Question: For displaying error message value in JSF page using Java when I read the name 'lblFathersOrGuardianName' from resource 'mysqlmaven.properties' file I got below error.
'''
Mar 04, 2014 2:53:21 PM com.sun.faces.application.ActionListenerImpl processAction
SEVERE: java.lang.ExceptionInInitializerError
javax.faces.el.EvaluationException: java.lang.ExceptionInInitializerError
at javax.faces.component.MethodBindingMethodExpressionAdapter.invoke(MethodBindingMethodExpressionAdapter.java:98)
at com.sun.faces.application.ActionListenerImpl.processAction(ActionListenerImpl.java:98)
at javax.faces.component.UICommand.broadcast(UICommand.java:311)
at javax.faces.component.UIViewRoot.broadcastEvents(UIViewRoot.java:781)
at javax.faces.component.UIViewRoot.processApplication(UIViewRoot.java:1246)
at com.sun.faces.lifecycle.InvokeApplicationPhase.execute(InvokeApplicationPhase.java:77)
at com.sun.faces.lifecycle.Phase.doPhase(Phase.java:97)
at com.sun.faces.lifecycle.LifecycleImpl.execute(LifecycleImpl.java:114)
at javax.faces.webapp.FacesServlet.service(FacesServlet.java:308)
at org.apache.catalina.core.ApplicationFilterChain.internalDoFilter(ApplicationFilterChain.java:305)
at org.apache.catalina.core.ApplicationFilterChain.doFilter(ApplicationFilterChain.java:210)
at org.apache.catalina.core.StandardWrapperValve.invoke(StandardWrapperValve.java:222)
at org.apache.catalina.core.StandardContextValve.invoke(StandardContextValve.java:123)
at org.apache.catalina.authenticator.AuthenticatorBase.invoke(AuthenticatorBase.java:472)
at org.apache.catalina.core.StandardHostValve.invoke(StandardHostValve.java:171)
at org.apache.catalina.valves.ErrorReportValve.invoke(ErrorReportValve.java:99)
at org.apache.catalina.valves.AccessLogValve.invoke(AccessLogValve.java:953)
at org.apache.catalina.core.StandardEngineValve.invoke(StandardEngineValve.java:118)
at org.apache.catalina.connector.CoyoteAdapter.service(CoyoteAdapter.java:408)
at org.apache.coyote.http11.AbstractHttp11Processor.process(AbstractHttp11Processor.java:1023)
at org.apache.coyote.AbstractProtocol$AbstractConnectionHandler.process(AbstractProtocol.java:589)
at org.apache.tomcat.util.net.JIoEndpoint$SocketProcessor.run(JIoEndpoint.java:312)
at java.util.concurrent.ThreadPoolExecutor.runWorker(ThreadPoolExecutor.java:1145)
at java.util.concurrent.ThreadPoolExecutor$Worker.run(ThreadPoolExecutor.java:615)
at java.lang.Thread.run(Thread.java:744)
Caused by: java.lang.ExceptionInInitializerError
at com.uk.mysqlmaven.jsf.beans.RegistrationBean.validationRegistration(RegistrationBean.java:198)
at com.uk.mysqlmaven.jsf.beans.RegistrationBean.submitRegistrationAction(RegistrationBean.java:189)
at sun.reflect.NativeMethodAccessorImpl.invoke0(Native Method)
at sun.reflect.NativeMethodAccessorImpl.invoke(NativeMethodAccessorImpl.java:57)
at sun.reflect.DelegatingMethodAccessorImpl.invoke(DelegatingMethodAccessorImpl.java:43)
at java.lang.reflect.Method.invoke(Method.java:606)
at org.apache.el.parser.AstValue.invoke(AstValue.java:278)
at org.apache.el.MethodExpressionImpl.invoke(MethodExpressionImpl.java:274)
at com.sun.faces.facelets.el.TagMethodExpression.invoke(TagMethodExpression.java:102)
at javax.faces.component.MethodBindingMethodExpressionAdapter.invoke(MethodBindingMethodExpressionAdapter.java:84)
... 24 more
Caused by: java.lang.NullPointerException
at java.util.ResourceBundle$CacheKey.calculateHashCode(ResourceBundle.java:593)
at java.util.ResourceBundle$CacheKey.<init>(ResourceBundle.java:522)
at java.util.ResourceBundle.getBundleImpl(ResourceBundle.java:1259)
at java.util.ResourceBundle.getBundle(ResourceBundle.java:721)
at com.uk.mysqlmaven.util.ResourceKeys.<init>(ResourceKeys.java:12)
at com.uk.mysqlmaven.util.ResourceKeys.<clinit>(ResourceKeys.java:8)
... 34 more
Mar 04, 2014 2:53:21 PM com.sun.faces.lifecycle.InvokeApplicationPhase execute
WARNING: #{registrationBean.submitRegistrationAction}: java.lang.ExceptionInInitializerError
javax.faces.FacesException: #{registrationBean.submitRegistrationAction}: java.lang.ExceptionInInitializerError
at com.sun.faces.application.ActionListenerImpl.processAction(ActionListenerImpl.java:114)
at javax.faces.component.UICommand.broadcast(UICommand.java:311)
at javax.faces.component.UIViewRoot.broadcastEvents(UIViewRoot.java:781)
at javax.faces.component.UIViewRoot.processApplication(UIViewRoot.java:1246)
at com.sun.faces.lifecycle.InvokeApplicationPhase.execute(InvokeApplicationPhase.java:77)
at com.sun.faces.lifecycle.Phase.doPhase(Phase.java:97)
at com.sun.faces.lifecycle.LifecycleImpl.execute(LifecycleImpl.java:114)
at javax.faces.webapp.FacesServlet.service(FacesServlet.java:308)
at org.apache.catalina.core.ApplicationFilterChain.internalDoFilter(ApplicationFilterChain.java:305)
at org.apache.catalina.core.ApplicationFilterChain.doFilter(ApplicationFilterChain.java:210)
at org.apache.catalina.core.StandardWrapperValve.invoke(StandardWrapperValve.java:222)
at org.apache.catalina.core.StandardContextValve.invoke(StandardContextValve.java:123)
at org.apache.catalina.authenticator.AuthenticatorBase.invoke(AuthenticatorBase.java:472)
at org.apache.catalina.core.StandardHostValve.invoke(StandardHostValve.java:171)
at org.apache.catalina.valves.ErrorReportValve.invoke(ErrorReportValve.java:99)
at org.apache.catalina.valves.AccessLogValve.invoke(AccessLogValve.java:953)
at org.apache.catalina.core.StandardEngineValve.invoke(StandardEngineValve.java:118)
at org.apache.catalina.connector.CoyoteAdapter.service(CoyoteAdapter.java:408)
at org.apache.coyote.http11.AbstractHttp11Processor.process(AbstractHttp11Processor.java:1023)
at org.apache.coyote.AbstractProtocol$AbstractConnectionHandler.process(AbstractProtocol.java:589)
at org.apache.tomcat.util.net.JIoEndpoint$SocketProcessor.run(JIoEndpoint.java:312)
at java.util.concurrent.ThreadPoolExecutor.runWorker(ThreadPoolExecutor.java:1145)
at java.util.concurrent.ThreadPoolExecutor$Worker.run(ThreadPoolExecutor.java:615)
at java.lang.Thread.run(Thread.java:744)
Caused by: javax.faces.el.EvaluationException: java.lang.ExceptionInInitializerError
at javax.faces.component.MethodBindingMethodExpressionAdapter.invoke(MethodBindingMethodExpressionAdapter.java:98)
at com.sun.faces.application.ActionListenerImpl.processAction(ActionListenerImpl.java:98)
... 23 more
Caused by: java.lang.ExceptionInInitializerError
at com.uk.mysqlmaven.jsf.beans.RegistrationBean.validationRegistration(RegistrationBean.java:198)
at com.uk.mysqlmaven.jsf.beans.RegistrationBean.submitRegistrationAction(RegistrationBean.java:189)
at sun.reflect.NativeMethodAccessorImpl.invoke0(Native Method)
at sun.reflect.NativeMethodAccessorImpl.invoke(NativeMethodAccessorImpl.java:57)
at sun.reflect.DelegatingMethodAccessorImpl.invoke(DelegatingMethodAccessorImpl.java:43)
at java.lang.reflect.Method.invoke(Method.java:606)
at org.apache.el.parser.AstValue.invoke(AstValue.java:278)
at org.apache.el.MethodExpressionImpl.invoke(MethodExpressionImpl.java:274)
at com.sun.faces.facelets.el.TagMethodExpression.invoke(TagMethodExpression.java:102)
at javax.faces.component.MethodBindingMethodExpressionAdapter.invoke(MethodBindingMethodExpressionAdapter.java:84)
... 24 more
Caused by: java.lang.NullPointerException
at java.util.ResourceBundle$CacheKey.calculateHashCode(ResourceBundle.java:593)
at java.util.ResourceBundle$CacheKey.<init>(ResourceBundle.java:522)
at java.util.ResourceBundle.getBundleImpl(ResourceBundle.java:1259)
at java.util.ResourceBundle.getBundle(ResourceBundle.java:721)
at com.uk.mysqlmaven.util.ResourceKeys.<init>(ResourceKeys.java:12)
at com.uk.mysqlmaven.util.ResourceKeys.<clinit>(ResourceKeys.java:8)
... 34 more
javax.faces.FacesException: #{registrationBean.submitRegistrationAction}: java.lang.ExceptionInInitializerError
at com.sun.faces.lifecycle.InvokeApplicationPhase.execute(InvokeApplicationPhase.java:85)
at com.sun.faces.lifecycle.Phase.doPhase(Phase.java:97)
at com.sun.faces.lifecycle.LifecycleImpl.execute(LifecycleImpl.java:114)
at javax.faces.webapp.FacesServlet.service(FacesServlet.java:308)
at org.apache.catalina.core.ApplicationFilterChain.internalDoFilter(ApplicationFilterChain.java:305)
at org.apache.catalina.core.ApplicationFilterChain.doFilter(ApplicationFilterChain.java:210)
at org.apache.catalina.core.StandardWrapperValve.invoke(StandardWrapperValve.java:222)
at org.apache.catalina.core.StandardContextValve.invoke(StandardContextValve.java:123)
at org.apache.catalina.authenticator.AuthenticatorBase.invoke(AuthenticatorBase.java:472)
at org.apache.catalina.core.StandardHostValve.invoke(StandardHostValve.java:171)
at org.apache.catalina.valves.ErrorReportValve.invoke(ErrorReportValve.java:99)
at org.apache.catalina.valves.AccessLogValve.invoke(AccessLogValve.java:953)
at org.apache.catalina.core.StandardEngineValve.invoke(StandardEngineValve.java:118)
at org.apache.catalina.connector.CoyoteAdapter.service(CoyoteAdapter.java:408)
at org.apache.coyote.http11.AbstractHttp11Processor.process(AbstractHttp11Processor.java:1023)
at org.apache.coyote.AbstractProtocol$AbstractConnectionHandler.process(AbstractProtocol.java:589)
at org.apache.tomcat.util.net.JIoEndpoint$SocketProcessor.run(JIoEndpoint.java:312)
at java.util.concurrent.ThreadPoolExecutor.runWorker(ThreadPoolExecutor.java:1145)
at java.util.concurrent.ThreadPoolExecutor$Worker.run(ThreadPoolExecutor.java:615)
at java.lang.Thread.run(Thread.java:744)
Caused by: javax.faces.FacesException: #{registrationBean.submitRegistrationAction}: java.lang.ExceptionInInitializerError
at com.sun.faces.application.ActionListenerImpl.processAction(ActionListenerImpl.java:114)
at javax.faces.component.UICommand.broadcast(UICommand.java:311)
at javax.faces.component.UIViewRoot.broadcastEvents(UIViewRoot.java:781)
at javax.faces.component.UIViewRoot.processApplication(UIViewRoot.java:1246)
at com.sun.faces.lifecycle.InvokeApplicationPhase.execute(InvokeApplicationPhase.java:77)
... 19 more
Caused by: javax.faces.el.EvaluationException: java.lang.ExceptionInInitializerError
at javax.faces.component.MethodBindingMethodExpressionAdapter.invoke(MethodBindingMethodExpressionAdapter.java:98)
at com.sun.faces.application.ActionListenerImpl.processAction(ActionListenerImpl.java:98)
... 23 more
Caused by: java.lang.ExceptionInInitializerError
at com.uk.mysqlmaven.jsf.beans.RegistrationBean.validationRegistration(RegistrationBean.java:198)
at com.uk.mysqlmaven.jsf.beans.RegistrationBean.submitRegistrationAction(RegistrationBean.java:189)
at sun.reflect.NativeMethodAccessorImpl.invoke0(Native Method)
at sun.reflect.NativeMethodAccessorImpl.invoke(NativeMethodAccessorImpl.java:57)
at sun.reflect.DelegatingMethodAccessorImpl.invoke(DelegatingMethodAccessorImpl.java:43)
at java.lang.reflect.Method.invoke(Method.java:606)
at org.apache.el.parser.AstValue.invoke(AstValue.java:278)
at org.apache.el.MethodExpressionImpl.invoke(MethodExpressionImpl.java:274)
at com.sun.faces.facelets.el.TagMethodExpression.invoke(TagMethodExpression.java:102)
at javax.faces.component.MethodBindingMethodExpressionAdapter.invoke(MethodBindingMethodExpressionAdapter.java:84)
... 24 more
Caused by: java.lang.NullPointerException
at java.util.ResourceBundle$CacheKey.calculateHashCode(ResourceBundle.java:593)
at java.util.ResourceBundle$CacheKey.<init>(ResourceBundle.java:522)
at java.util.ResourceBundle.getBundleImpl(ResourceBundle.java:1259)
at java.util.ResourceBundle.getBundle(ResourceBundle.java:721)
at com.uk.mysqlmaven.util.ResourceKeys.<init>(ResourceKeys.java:12)
at com.uk.mysqlmaven.util.ResourceKeys.<clinit>(ResourceKeys.java:8)
... 34 more
'''
'''
#registration.xhtml
lblFirstName=First Name
lblMiddleName=Middle Name
lblLastName=Last Name
lblDateOfBirth=Date Of Birth
lblFathersOrGuardianName=Father's / Guardian Name
'''
'''
package com.uk.mysqlmaven.jsf.beans;
import javax.faces.application.FacesMessage;
import javax.faces.context.FacesContext;
import javax.faces.event.ActionEvent;
import com.uk.mysqlmaven.util.ResourceKeys;
public class RegistrationBean {
private String fathersOrGuardianName;
public String getFathersOrGuardianName() {
return fathersOrGuardianName;
}
public void setFathersOrGuardianName(String fathersOrGuardianName) {
this.fathersOrGuardianName = fathersOrGuardianName;
}
public String submitRegistrationAction() {
if (validationRegistration()) {
return "views/home.faces?faces-redirect=true&param=98";
} else {
return "";
}
}
public Boolean validationRegistration() {
if (this.fathersOrGuardianName.length() == 0) {
FacesContext.getCurrentInstance().addMessage(fathersOrGuardianName, new FacesMessage(FacesMessage.SEVERITY_ERROR, ResourceKeys.getInstance().get("lblFathersOrGuardianName"), "Fathers/GurdianName can't be empty."));
}
return Boolean.FALSE;
}
public void clearRegistrationAction(ActionEvent event) {
this.fathersOrGuardianName = "";
}
}
'''
'''
package com.uk.mysqlmaven.util;
import java.util.ResourceBundle;
public class ResourceKeys {
private static ResourceKeys instance = new ResourceKeys();
private final ResourceBundle resourceBundle;
private ResourceKeys() {
resourceBundle = ResourceBundle.getBundle(BUNDLE_NAME);
}
/**
* Return singleton instance of this class
* @return singleton instance
*/
public synchronized static ResourceKeys getInstance() {
return instance;
}
private static String BUNDLE_NAME = "/MySqlMavenJSF/com/uk/mysqlmaven/resources/mysqlmaven";
/**
* Return value of the key
* @param key
* @return value
*/
public String get(String key) {
return resourceBundle.getString(key);
}
}
'''
How to get name from resource file in java.
'mysqlmaven.properties' file is placed in my project as shown in below screenshot.

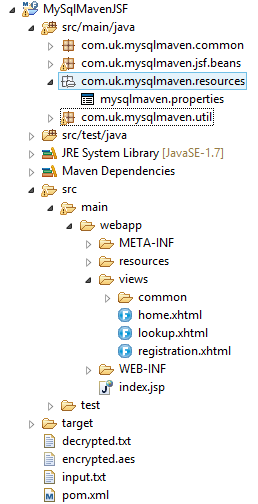
Answer: 'mysqlmaven.properties' file path is not accessed in 'ResourceKeys.java' file.
For accessing 'properties' file from 'package' in java I used below path in 'Constants.java'.
'''
package com.uk.mysqlmaven.util;
public class Constants {
public class Resources {
public static final String BUNDLENAME_MYSQLMAVEN = "com.uk.mysqlmaven.resources.mysqlmaven";
}
}
'''
'''
package com.uk.mysqlmaven.util;
import java.util.Locale;
import java.util.ResourceBundle;
import javax.faces.context.FacesContext;
public class ResourceKeys {
private static ResourceKeys instance = new ResourceKeys();
private ResourceBundle resourceBundle;
private ResourceKeys() {
}
/**
* Return singleton instance of this class
* @return singleton instance
*/
public synchronized static ResourceKeys getInstance() {
return instance;
}
/**
* Return value of the key
* @param key
* @param bundleName
* @return value
*/
public String get(String key, String bundleName) {
Locale locale = FacesContext.getCurrentInstance().getViewRoot().getLocale();
resourceBundle = ResourceBundle.getBundle(bundleName, locale);
return resourceBundle.getString(key);
}
}
'''
'''
package com.uk.mysqlmaven.jsf.beans;
import javax.faces.application.FacesMessage;
import javax.faces.context.FacesContext;
import javax.faces.event.ActionEvent;
import com.uk.mysqlmaven.util.Constants;
import com.uk.mysqlmaven.util.ResourceKeys;
public class RegistrationBean {
private String fathersOrGuardianName;
public String getFathersOrGuardianName() {
return fathersOrGuardianName;
}
public void setFathersOrGuardianName(String fathersOrGuardianName) {
this.fathersOrGuardianName = fathersOrGuardianName;
}
public String submitRegistrationAction() {
if (validationRegistration()) {
return "views/home.faces?faces-redirect=true&param=98";
} else {
return "";
}
}
public Boolean validationRegistration() {
if (this.fathersOrGuardianName.length() == 0) {
String commonName = ResourceKeys.getInstance().get("lblPleaseEnter", Constants.Resources.BUNDLENAME_MYSQLMAVEN);
String displayName = ResourceKeys.getInstance().get("lblFathersOrGuardianName", Constants.Resources.BUNDLENAME_MYSQLMAVEN);
FacesContext.getCurrentInstance().addMessage(fathersOrGuardianName, new FacesMessage(FacesMessage.SEVERITY_ERROR, commonName +" "+ displayName , "Fathers/GurdianName can't be empty."));
}
return Boolean.FALSE;
}
public void clearRegistrationAction(ActionEvent event) {
this.fathersOrGuardianName = "";
}
}
'''
'''
<!DOCTYPE html PUBLIC "-//W3C//DTD XHTML 1.0 Transitional//EN" "http://www.w3.org/TR/xhtml1/DTD/xhtml1-transitional.dtd">
<html xmlns="http://www.w3.org/1999/xhtml" xmlns:ui="http://java.sun.com/jsf/facelets" xmlns:h="http://java.sun.com/jsf/html" xmlns:f="http://java.sun.com/jsf/core" xmlns:p="http://primefaces.org/ui">
<f:view>
<h:head>
<title>Registration</title>
<f:loadBundle var="mysqlmaven" basename="com.uk.mysqlmaven.resources.mysqlmaven" />
<h:outputStylesheet name="style/mysqlmaven.css"></h:outputStylesheet>
</h:head>
<h:form id="registrationForm">
<table align="center">
<tr>
<td><h:panelGrid>
<h:messages id="registrationMessageId" errorClass="lblRed" warnClass="lblWarning" infoClass="lblGreen"></h:messages>
<h:message for="registrationMessageId"></h:message>
</h:panelGrid> <h:panelGrid columns="1" cellpadding="2" frame="hsides" border="0">
<h:panelGrid columns="2">
<h:panelGroup>
<p:outputLabel value="*" styleClass="lblRed"></p:outputLabel>
<p:outputLabel value="#{mysqlmaven.lblFathersOrGuardianName}"></p:outputLabel>
<p:inputText id="fathersOrGuardianNameId" label="#{mysqlmaven.lblFathersOrGuardianName}" value="#{registrationBean.fathersOrGuardianName}"></p:inputText>
</h:panelGroup>
</h:panelGrid>
</h:panelGrid> <h:panelGrid columns="2">
<p:commandButton id="submitId" value="Submit" title="Submit" actionListener="#{registrationBean.submitRegistrationAction}" update="registrationMessageId"></p:commandButton>
<p:commandButton id="clearId" value="Clear" actionListener="#{registrationBean.clearRegistrationAction}"></p:commandButton>
</h:panelGrid>
</td>
</tr>
</table>
</h:form>
</f:view>
</html>
'''